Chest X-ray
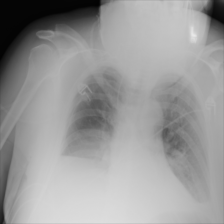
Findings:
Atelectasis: negative
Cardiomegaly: negative
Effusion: negative
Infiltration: negative
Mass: negative
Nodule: negative
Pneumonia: negative
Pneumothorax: negative
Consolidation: positive
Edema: negative
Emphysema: negative
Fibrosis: negative
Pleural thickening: negative
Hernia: negative